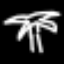
Label: palm tree